Current action and preconditions to check: trajectory_clear

Your task: For each precondition in the list above, predict whether it will hold at this action.

Consider the current scene as observed from the mobile robot's camera, and analyze the predicted future states of all dynamic agents (e.g., people, animals, vehicles, or any moving entities) within the NEXT SECOND.

IMPORTANT: Only answer "very likely" if you are absolutely certain—based on strong, clear evidence—that a dynamic agent will violate the precondition in the predicted future state. Do NOT answer "very likely" for unlikely, ambiguous, or low-probability risks.

Ask yourself for each precondition: Is there a high probability, with clear and convincing evidence, that the predicted future states of any dynamic agent will interfere with the predicted future state of the currently executing action within the NEXT SECOND, causing that precondition to fail?

Assess the risk level based on these predictions. Use "likely" or "very likely" if motions create a clear risk of interference.

Use "neutral" or "improbable" if agents are nearby but their predicted paths are clearly diverging or non-conflicting.

Failure Risk Categories: "very improbable", "improbable", "neutral", "likely", "very likely"

Answer Format: Output ONLY the probability_of_failure value from these categories: "very improbable", "improbable", "neutral", "likely", "very likely"

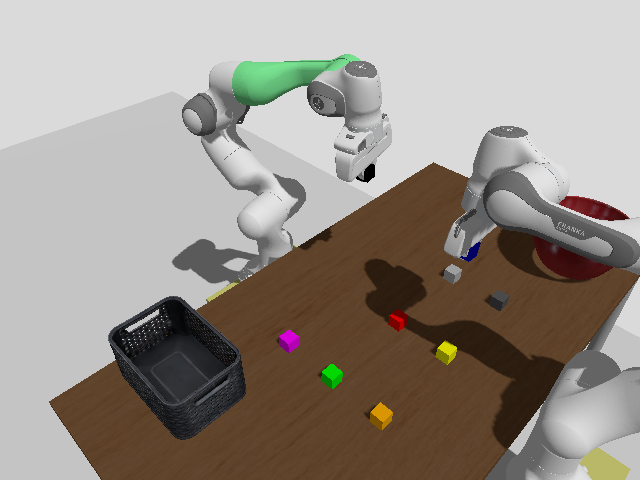

Answer: very improbable